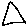
Label: triangle